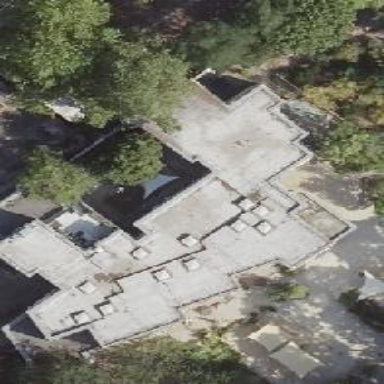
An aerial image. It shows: Kindergarten building.